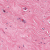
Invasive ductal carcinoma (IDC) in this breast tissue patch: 0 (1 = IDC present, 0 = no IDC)